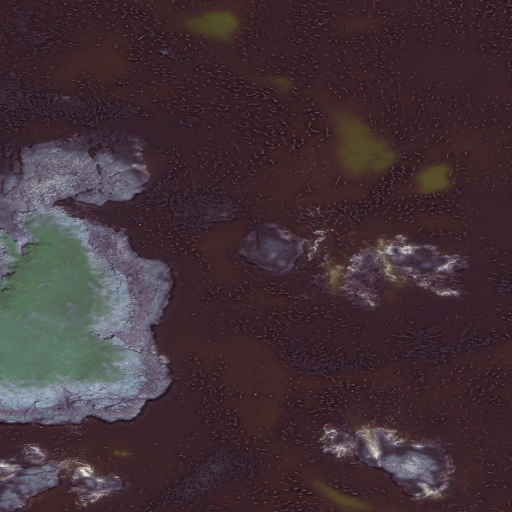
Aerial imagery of island in Alaska named Island Group containing only unknown